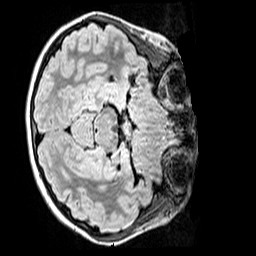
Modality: FLAIR
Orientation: axial
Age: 9
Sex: female
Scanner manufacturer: siemens
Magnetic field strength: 3 T
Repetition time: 5 s
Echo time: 0.388 s